Question: I have the following XAML :
'''
<Page
xmlns="http://schemas.microsoft.com/winfx/2006/xaml/presentation"
xmlns:x="http://schemas.microsoft.com/winfx/2006/xaml">
<DockPanel Margin="5">
<Path Stroke="Black" StrokeThickness="1" Fill="White" DockPanel.Dock="Left" VerticalAlignment="Center">
<Path.Data>
<GeometryGroup>
<LineGeometry StartPoint="10,0" EndPoint="0,10" />
<LineGeometry StartPoint="0,10" EndPoint="10,20" />
</GeometryGroup>
</Path.Data>
</Path>
<Rectangle Stroke="Black" RadiusX="10" RadiusY="10"/>
</DockPanel>
</Page>
'''
It creates like a speech bubble. However I would like the part where the two join to be white or not to have any stroke.

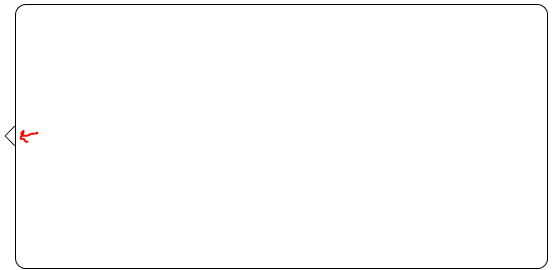
Answer: Not very clever, but perhaps sufficient:
'''
<DockPanel Margin="5">
<Path Stroke="Black" StrokeThickness="1"
Fill="White" DockPanel.Dock="Left" VerticalAlignment="Center"
Panel.ZIndex="1" Margin="0,0,-1,0" Data="M10,0 L0,10 10,20"/>
<Rectangle Stroke="Black" RadiusX="10" RadiusY="10"/>
</DockPanel>
'''
---
A better solution might be to create a 'CombinedGeometry' from the Path and the Rectangle.